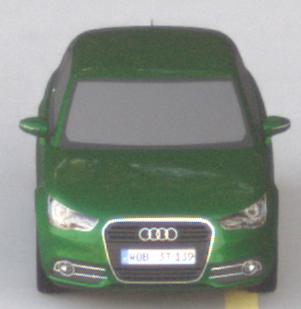
Make: Audi
Model: A1 Sportback 1.2 TFSI
Detailed model: A1 (8X) Sportback
Model produced from: 2012/03
Model produced until: 2014/11
Doors: 5
Color: green
Road condition: dry road
Daytime: morning or afternoon
Contrast: medium contrast